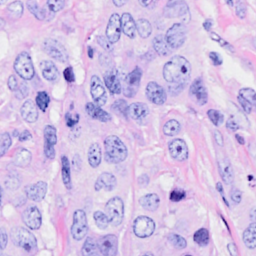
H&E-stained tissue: Breast